Interaction volume radius: 5 \u00c5
Interaction volume height: 10 \u00c5
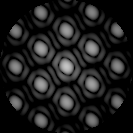
Disorder parameter: 0.003349